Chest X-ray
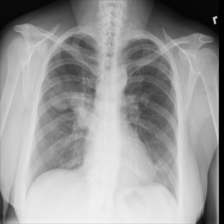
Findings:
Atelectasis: negative
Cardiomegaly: negative
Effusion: negative
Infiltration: negative
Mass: positive
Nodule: negative
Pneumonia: negative
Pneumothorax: negative
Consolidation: negative
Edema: negative
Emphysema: negative
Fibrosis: negative
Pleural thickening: negative
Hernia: negative